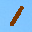
Label: 1